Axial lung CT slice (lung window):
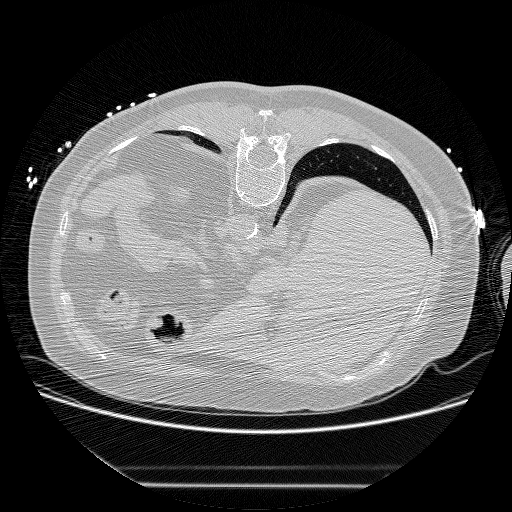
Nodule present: no